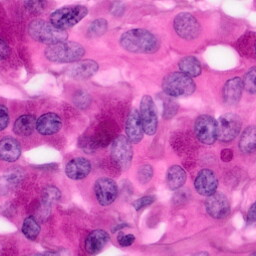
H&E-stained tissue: Pancreatic